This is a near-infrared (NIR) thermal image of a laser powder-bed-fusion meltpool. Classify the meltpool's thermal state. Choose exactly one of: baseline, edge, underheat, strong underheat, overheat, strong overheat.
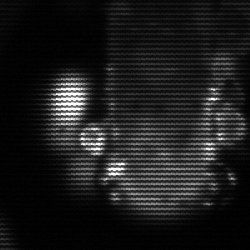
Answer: strong underheat